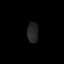
Tissue: prostate
Cell type: T cells
Senescence score: 0.7227
Nuclear area (px): 217
Mean DAPI intensity: 36.871